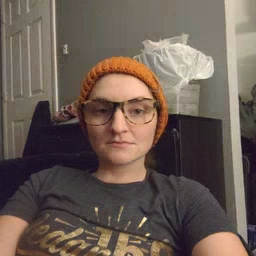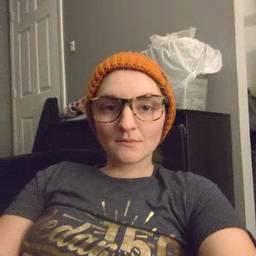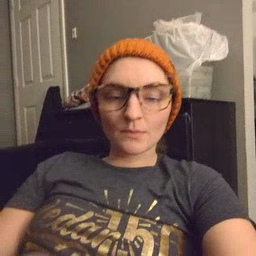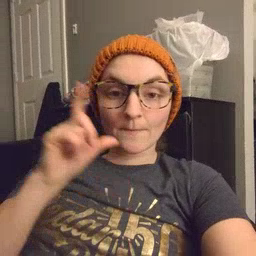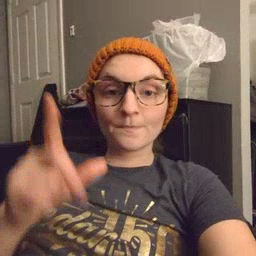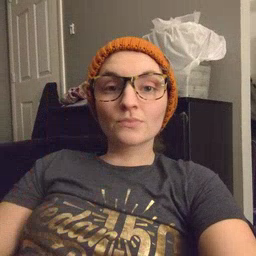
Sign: awake